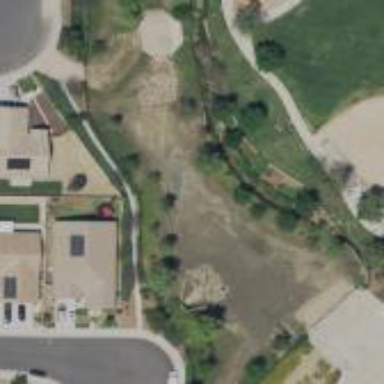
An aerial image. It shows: Detention basin filled with water.